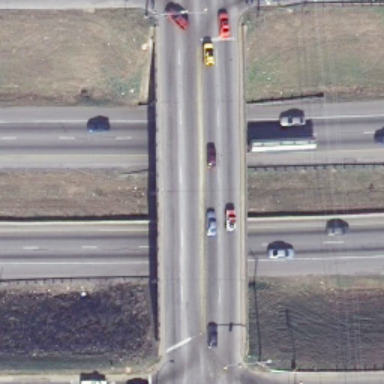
An overpass cross the roads vertically .